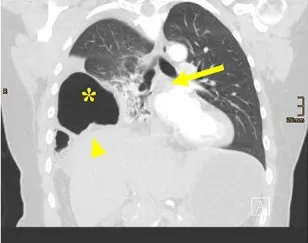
(A) Computed tomography (CT) scan (coronal plane) of the chest and upper abdomen showing elevated right hemi-diaphragm (arrowhead), right-sided diaphragmatic herniation of ascending colon (star), and mediastinal shift to the left side (arrow).
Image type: radiology (ct)